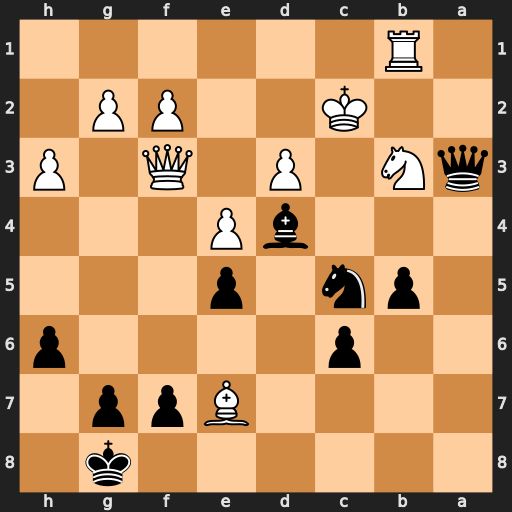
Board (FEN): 6k1/4Bpp1/2p4p/1pn1p3/3bP3/qN1P1Q1P/2K2PP1/1R6
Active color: b
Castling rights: -
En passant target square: -
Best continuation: Qa2+ Kc1 Nxb3+ Rxb3 Qxb3